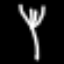
Label: fork